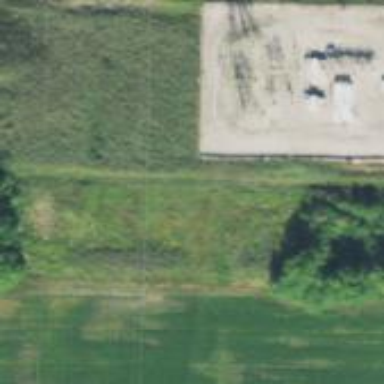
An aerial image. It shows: Distribution substation surrounded by fence.